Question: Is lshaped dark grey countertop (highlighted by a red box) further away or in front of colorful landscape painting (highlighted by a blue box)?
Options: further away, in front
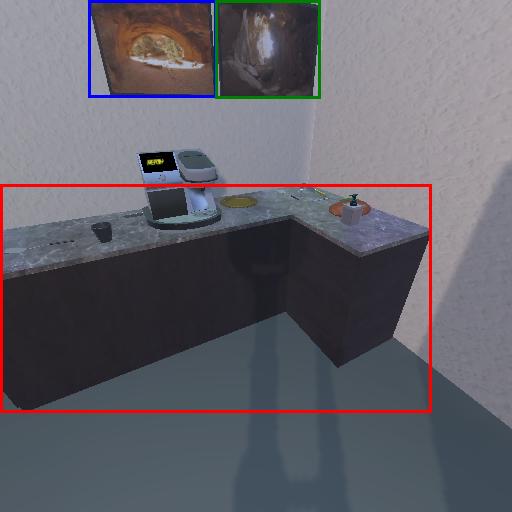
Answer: further away